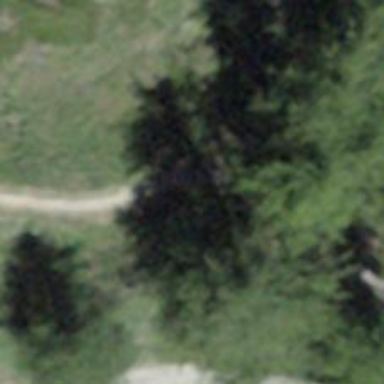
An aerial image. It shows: Path.